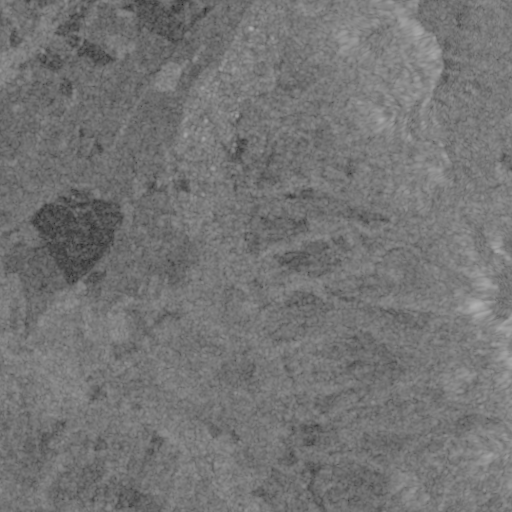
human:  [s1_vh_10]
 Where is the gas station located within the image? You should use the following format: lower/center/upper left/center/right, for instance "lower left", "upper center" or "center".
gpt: The gas station is located in the center of the image.
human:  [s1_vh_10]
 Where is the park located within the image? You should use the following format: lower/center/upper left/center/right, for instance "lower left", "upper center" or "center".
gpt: The park is located in the upper center of the image.
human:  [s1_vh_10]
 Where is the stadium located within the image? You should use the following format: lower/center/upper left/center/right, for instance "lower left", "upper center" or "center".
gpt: The stadium is located in the upper center of the image.
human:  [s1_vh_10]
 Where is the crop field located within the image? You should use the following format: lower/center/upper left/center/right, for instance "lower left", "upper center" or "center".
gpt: There is no crop field in the image.

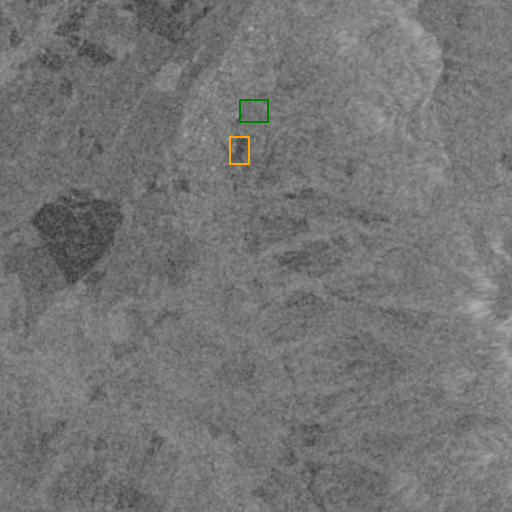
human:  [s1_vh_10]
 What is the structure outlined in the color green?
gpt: The structure outlined in green is a park.
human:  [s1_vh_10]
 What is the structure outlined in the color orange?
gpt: The structure outlined in orange is a stadium.
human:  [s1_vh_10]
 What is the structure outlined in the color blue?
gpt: There is no blue outline.